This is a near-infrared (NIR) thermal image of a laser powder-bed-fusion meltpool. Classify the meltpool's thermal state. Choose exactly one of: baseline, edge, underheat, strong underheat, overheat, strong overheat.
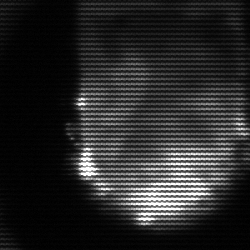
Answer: baseline